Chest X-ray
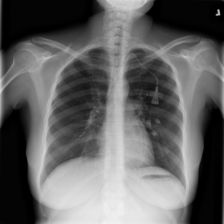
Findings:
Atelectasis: negative
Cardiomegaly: negative
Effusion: negative
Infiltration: negative
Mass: negative
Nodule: negative
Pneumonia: negative
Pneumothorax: negative
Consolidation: negative
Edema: negative
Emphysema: negative
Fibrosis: negative
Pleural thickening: negative
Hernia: negative